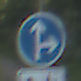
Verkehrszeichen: VorgeschriebeneFahrtrichtungGeradeausOderRechts
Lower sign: MehrspurigeFahrzeugeFrei9
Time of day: MorningAfternoon
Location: Outdoor (Nature)
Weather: Clear
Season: NotSpecified
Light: Natural